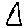
Label: triangle